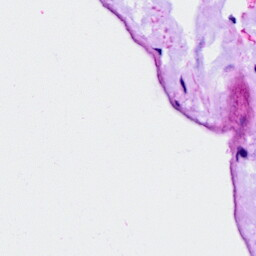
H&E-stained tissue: Ovarian